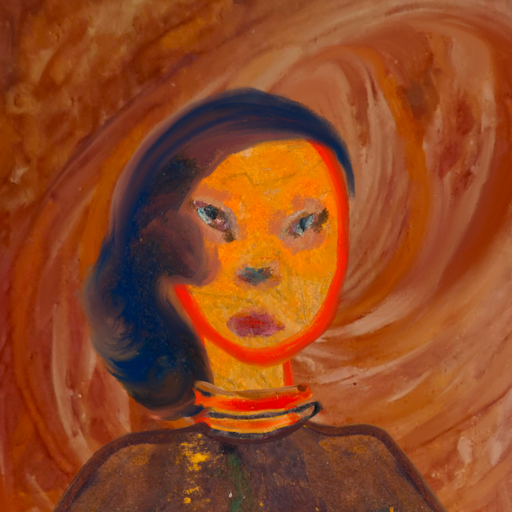
Background: Pious_Lady, Head And Neck Front: Sisters, Face Front: Boggyland, Bust: Comrade, Hair Front: Mother_And_Son_Son, Head Accessory: Blank, Second Necklace: Blank, Necklace: Experience, Baby: Blank